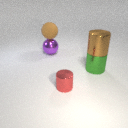
large brown metal cylinder above large green metal cylinder